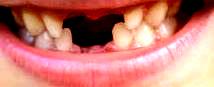
Condition: hypodontia